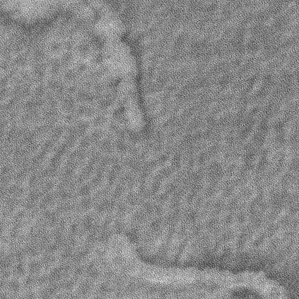
Label: frost